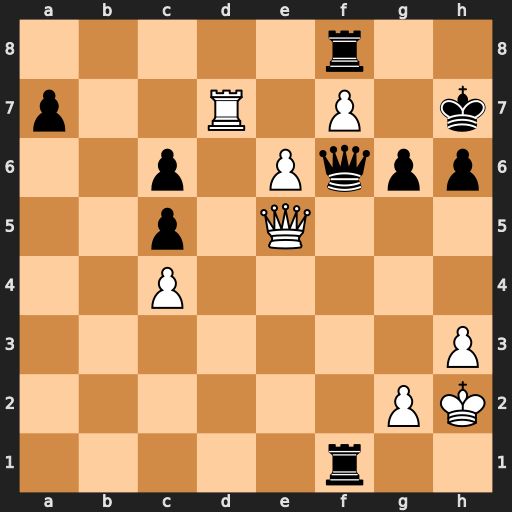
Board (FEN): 5r2/p2R1P1k/2p1Pqpp/2p1Q3/2P5/7P/6PK/5r2
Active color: w
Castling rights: -
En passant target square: -
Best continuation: Qxf6 Rxf6 e7